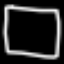
Label: square